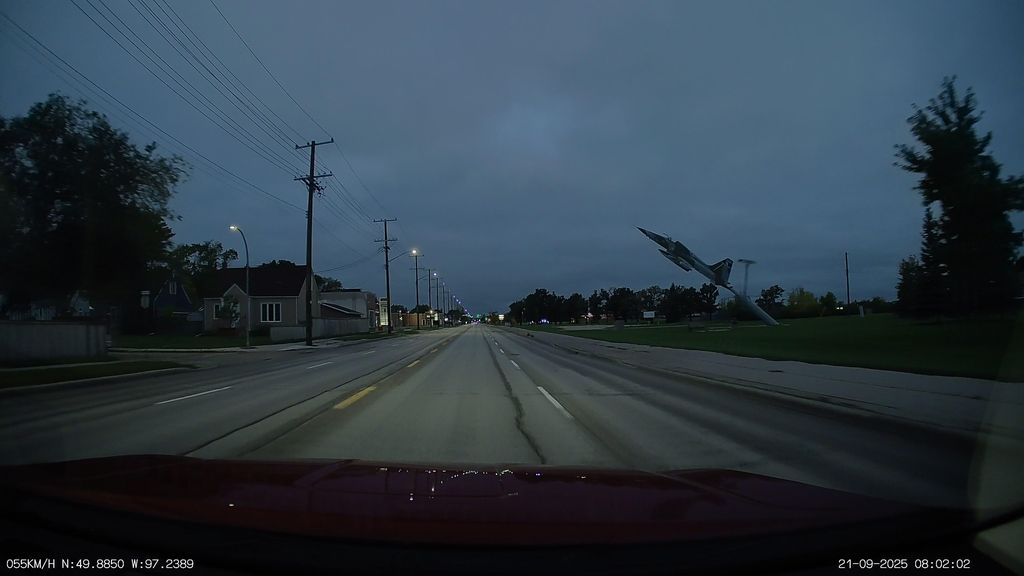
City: winnipeg